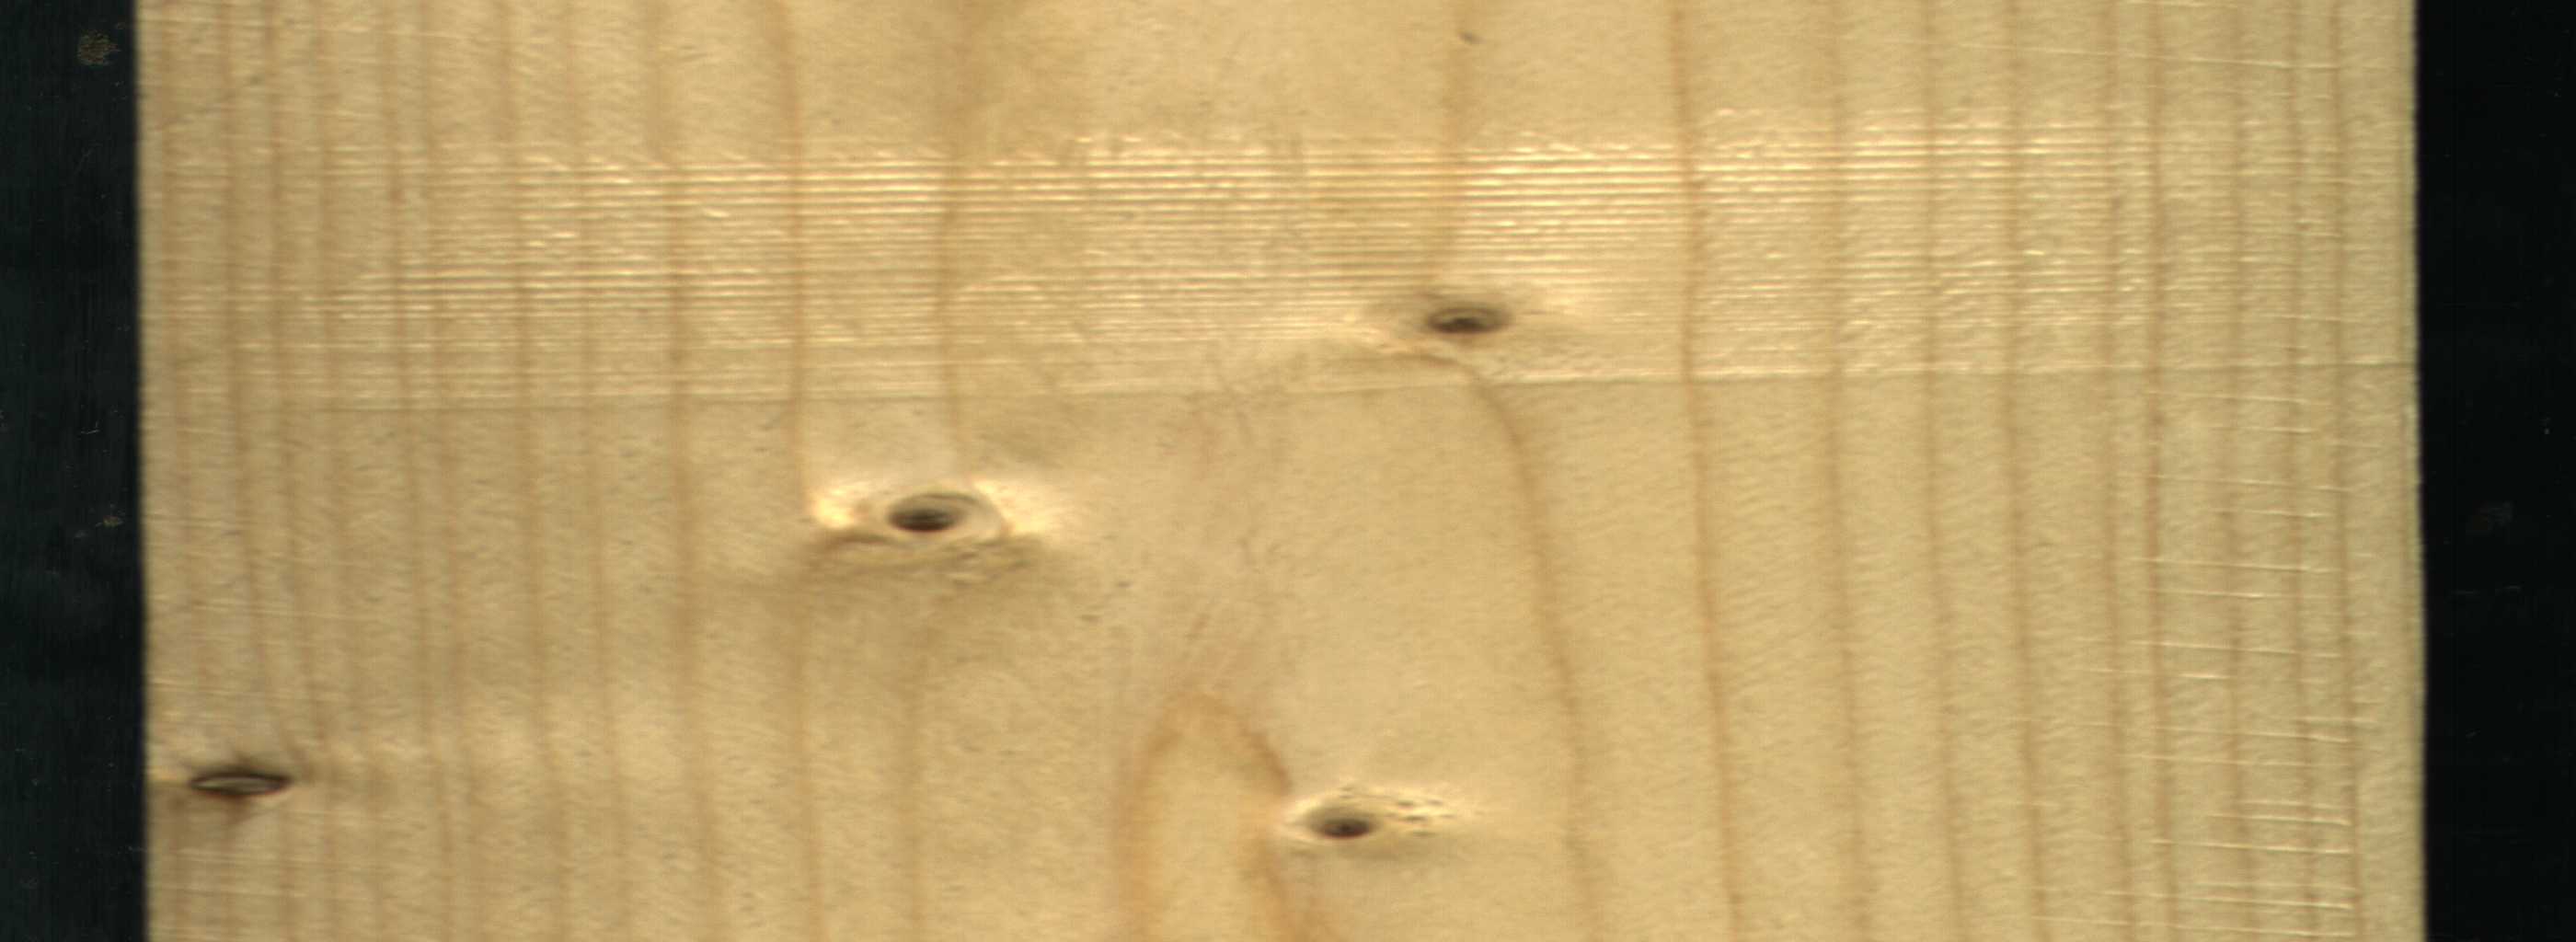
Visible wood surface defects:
Live_Knot
Live_Knot
Live_Knot
Live_Knot